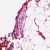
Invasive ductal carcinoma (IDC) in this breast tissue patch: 0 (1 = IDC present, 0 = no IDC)